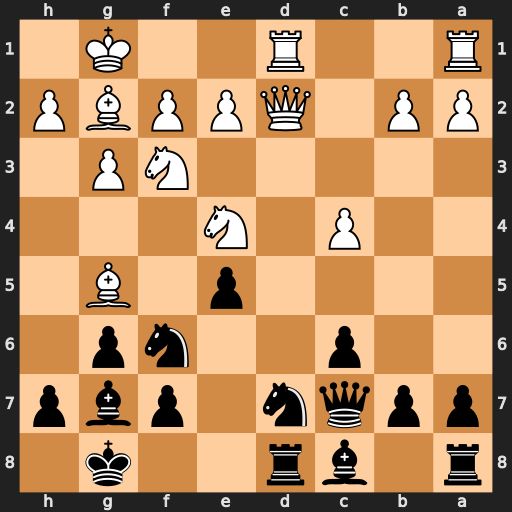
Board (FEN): r1br2k1/ppqn1pbp/2p2np1/4p1B1/2P1N3/5NP1/PP1QPPBP/R2R2K1
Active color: b
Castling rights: -
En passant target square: -
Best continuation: Nxe4 Bxd8 Qxd8